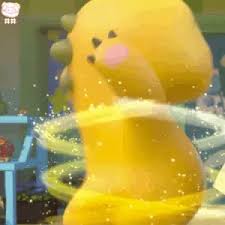
Label: nailong